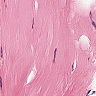
Metastatic tissue present: no